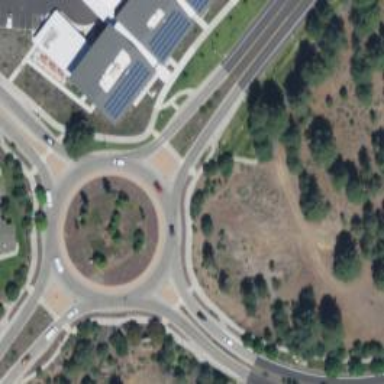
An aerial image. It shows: Secondary road with asphalt surface leading to roundabout.